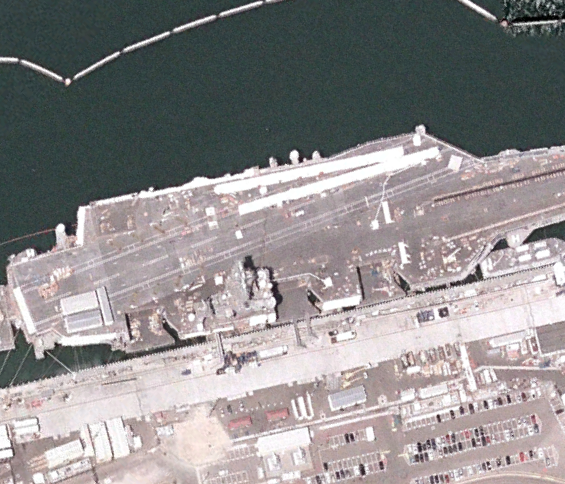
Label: aircraft_carrier